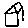
Label: house